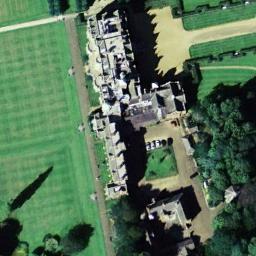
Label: palace